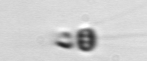
Label: Chaetoceros